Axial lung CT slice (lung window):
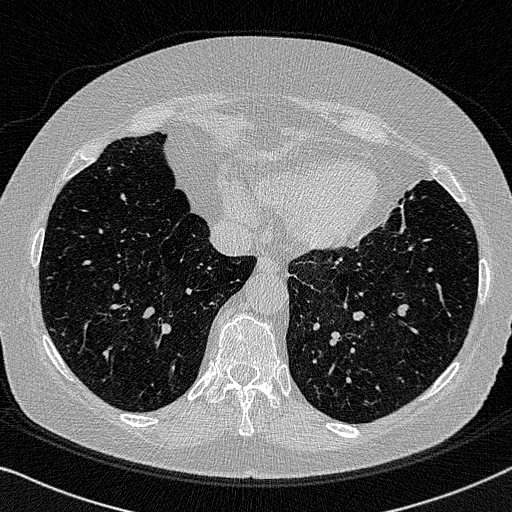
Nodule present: no